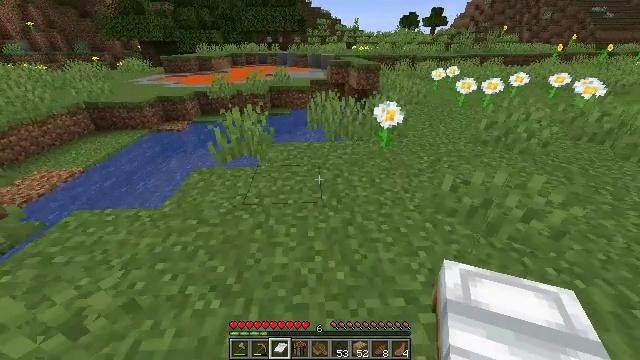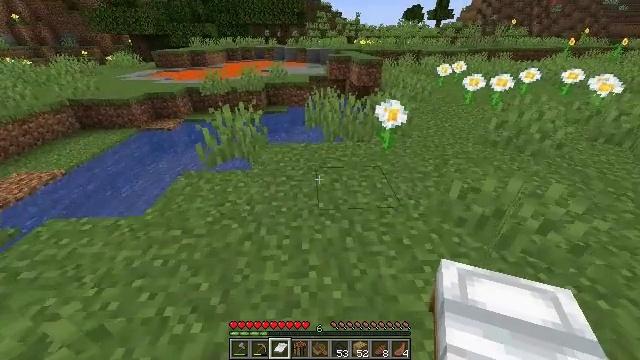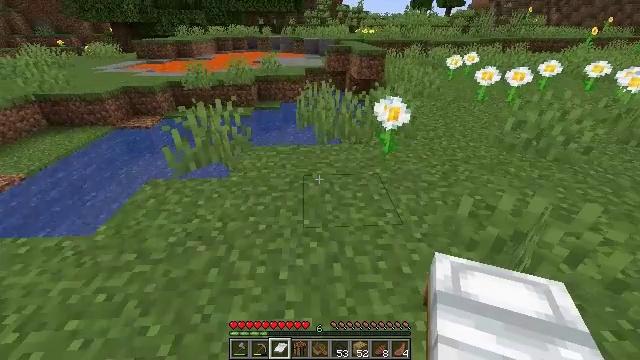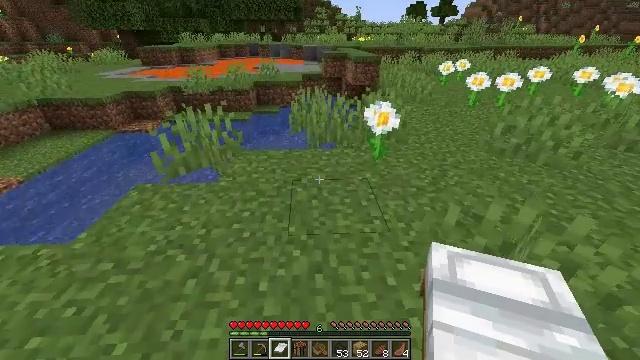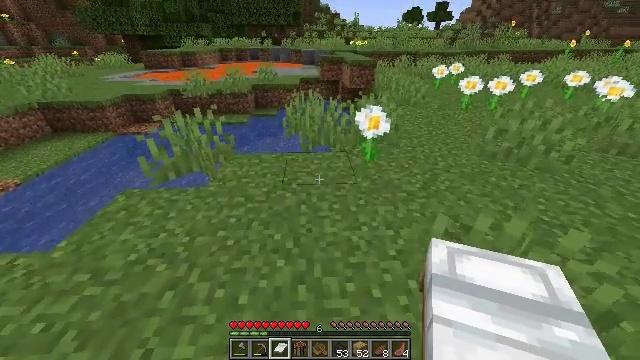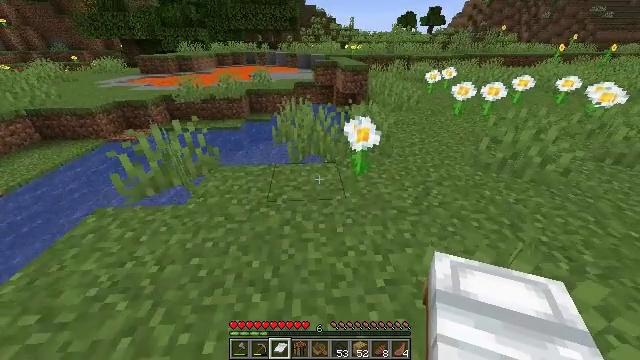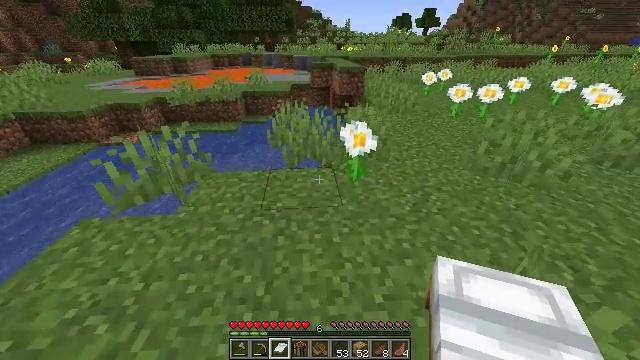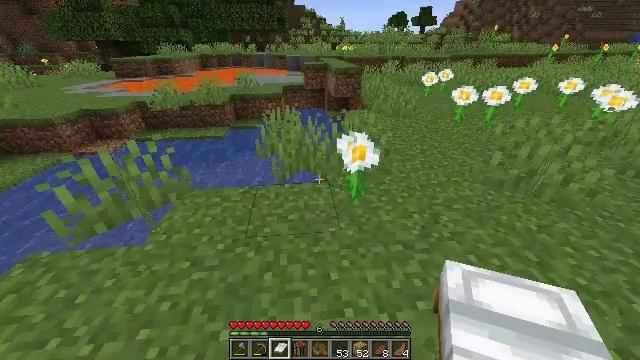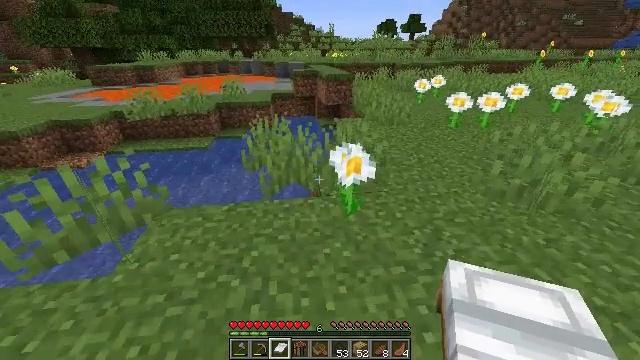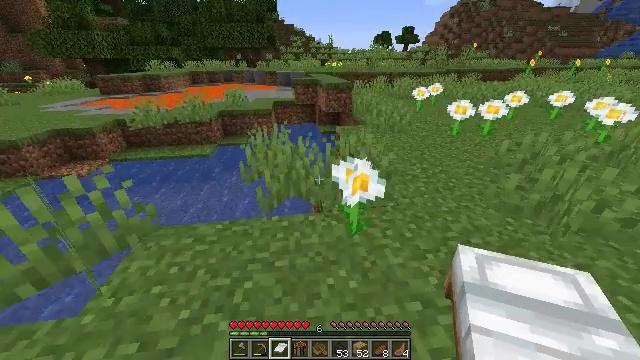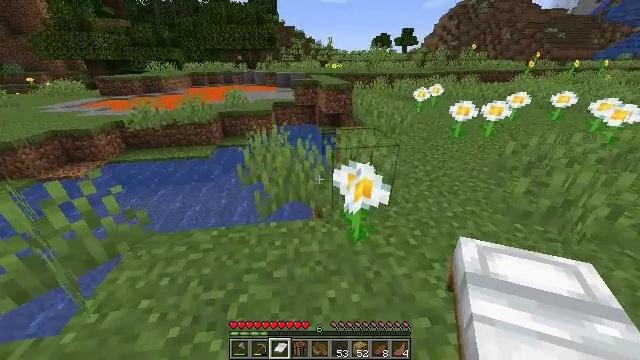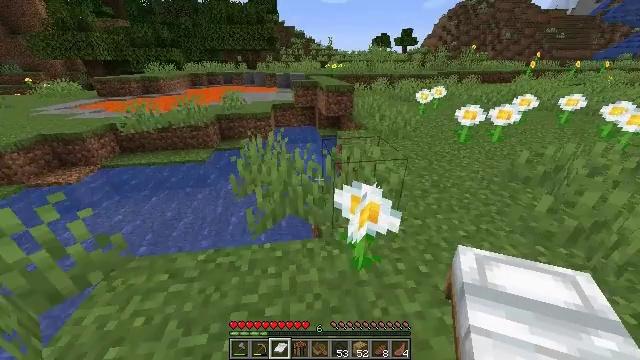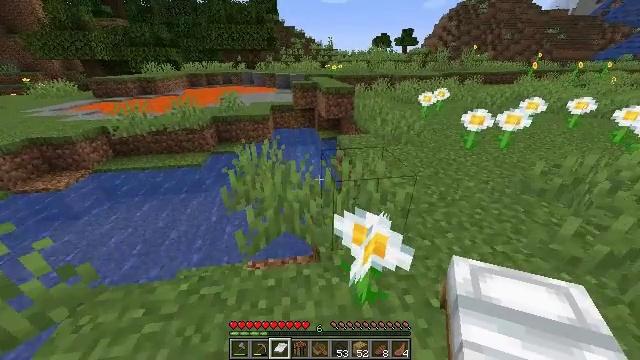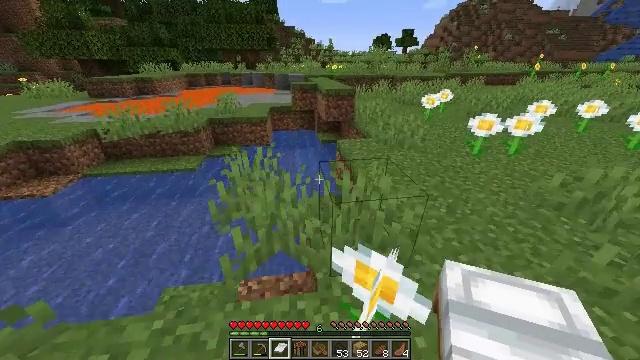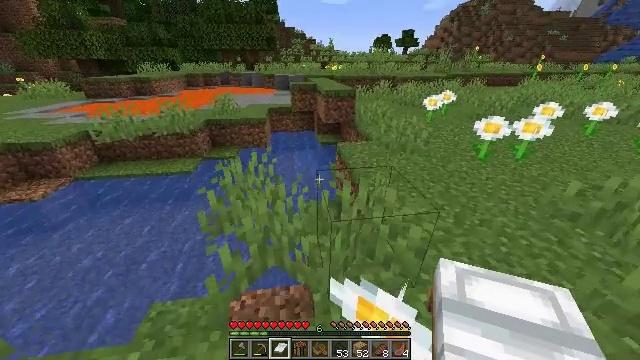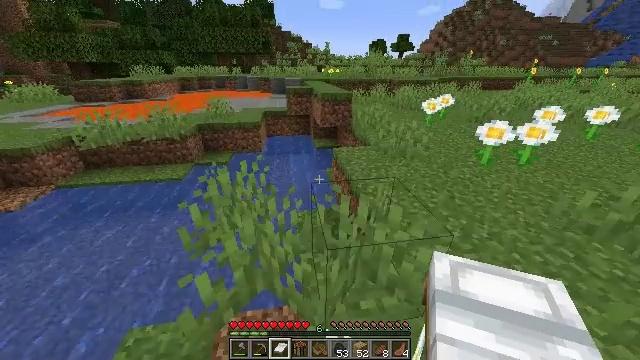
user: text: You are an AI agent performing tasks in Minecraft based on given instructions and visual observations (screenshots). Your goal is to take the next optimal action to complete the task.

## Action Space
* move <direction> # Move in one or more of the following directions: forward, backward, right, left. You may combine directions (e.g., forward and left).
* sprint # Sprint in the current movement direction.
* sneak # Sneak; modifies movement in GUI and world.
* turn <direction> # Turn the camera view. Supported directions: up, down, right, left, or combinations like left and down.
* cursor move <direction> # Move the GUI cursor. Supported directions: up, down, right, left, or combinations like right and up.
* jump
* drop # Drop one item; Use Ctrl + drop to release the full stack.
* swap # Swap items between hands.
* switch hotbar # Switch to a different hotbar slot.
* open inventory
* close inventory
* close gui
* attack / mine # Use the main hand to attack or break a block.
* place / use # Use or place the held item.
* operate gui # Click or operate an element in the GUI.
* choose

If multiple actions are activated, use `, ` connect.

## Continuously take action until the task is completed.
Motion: motion action
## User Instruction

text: Gather a cornflower for decorations.
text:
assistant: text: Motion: move forward and move right
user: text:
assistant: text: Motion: move forward and move right
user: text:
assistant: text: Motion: move forward and move right
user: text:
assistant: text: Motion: move forward and move right, sprint
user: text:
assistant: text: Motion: move forward, sprint
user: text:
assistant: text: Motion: move forward, sprint
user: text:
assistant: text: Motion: move forward, sprint, turn right
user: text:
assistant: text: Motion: move forward, sprint, turn right and up
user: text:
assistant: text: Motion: move forward, sprint
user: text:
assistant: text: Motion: move forward, sprint
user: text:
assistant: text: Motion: move forward, sprint
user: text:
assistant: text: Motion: move forward, sprint
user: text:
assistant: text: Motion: move forward, sprint
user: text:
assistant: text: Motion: move forward, sprint
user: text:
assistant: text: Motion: move forward, sprint
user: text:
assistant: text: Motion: move forward and move right, sprint, turn right and up
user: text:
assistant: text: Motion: move forward and move right, sprint
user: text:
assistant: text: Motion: move forward and move right, sprint
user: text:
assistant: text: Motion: move forward and move right, sprint
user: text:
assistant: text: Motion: move forward and move right, sprint
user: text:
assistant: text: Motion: move forward, sprint
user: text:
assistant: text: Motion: move forward, sprint, jump
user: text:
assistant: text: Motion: move forward, sprint, jump
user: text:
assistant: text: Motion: move forward, sprint, turn right, jump
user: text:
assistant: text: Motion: move forward, sprint, turn right and up, jump
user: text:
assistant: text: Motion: move forward, sprint, turn right, jump
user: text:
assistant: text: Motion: move forward, sprint, jump
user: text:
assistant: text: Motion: move forward, sprint, jump
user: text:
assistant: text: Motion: move forward, sprint, jump
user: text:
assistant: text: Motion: move forward, sprint, jump